Aerial crown-view tile of a tropical tree (Barro Colorado Island, Panama), acquired 20250915:
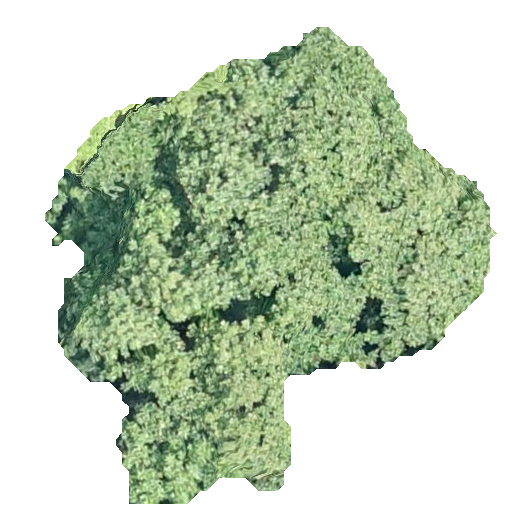
Species: Hieronyma alchorneoides
GBIF accepted scientific name: Hieronyma alchorneoides
Crown area: 189.38 m²